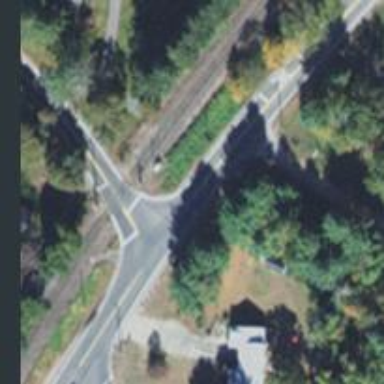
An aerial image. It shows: Road with stop sign.